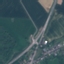
Land use / land cover: Highway